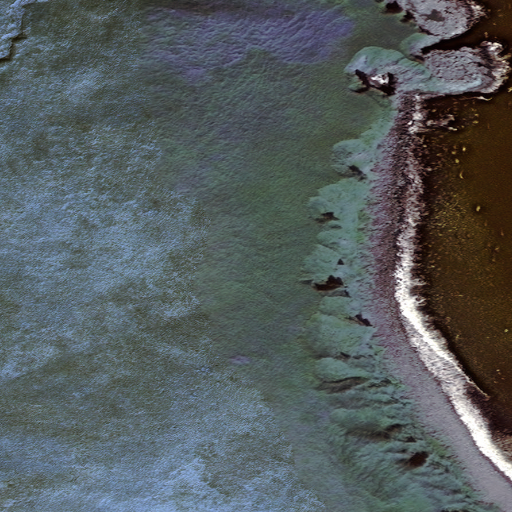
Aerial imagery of cape in Alaska named Shoal Point containing only unknown